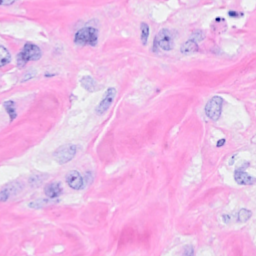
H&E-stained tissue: Breast